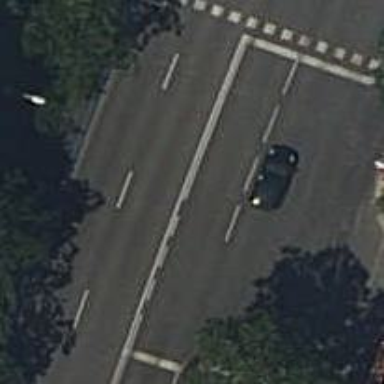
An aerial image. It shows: Road with traffic signals.